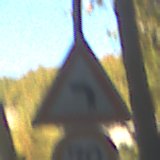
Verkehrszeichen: KurveLinks
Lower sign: Geschwindigkeit70
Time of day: Midday
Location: Outdoor (Urban)
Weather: Clear
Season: NotSpecified
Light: Natural